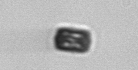
Label: Thalassiosira